Question: This is a diagram of a Rubik's Cube. Given an initial state (above), you can perform the standard 18 operations to find the minimum number of moves required to get the Rubik's Cube to the given state (below). We disregard isomorphism; we only ensure that the transformation is valid within the current view.
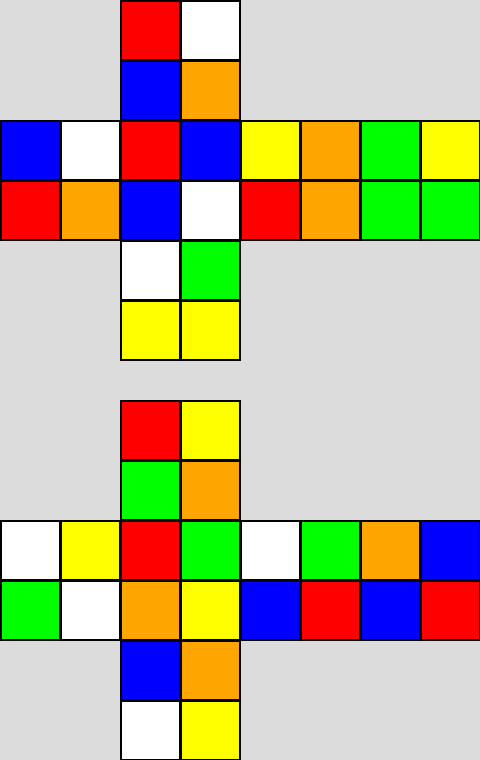
Answer: 5